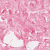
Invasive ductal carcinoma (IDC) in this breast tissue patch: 0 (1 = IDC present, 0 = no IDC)